Field crop: maize
Growth stage: 2
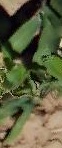
Species: maize